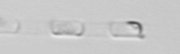
Label: Skeletonema